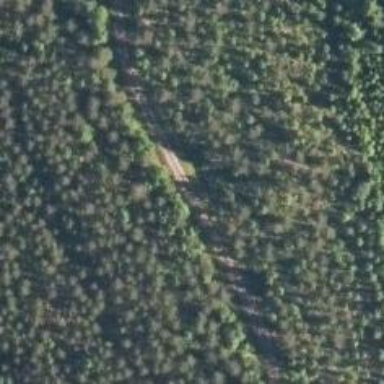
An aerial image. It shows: Unclassified road.